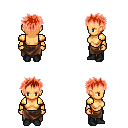
a pixel art fantasy rpg character, female body template, human, tanned skin, gold arm armor, robe skirt, red bedhead hairstyle, black shoes, four views (front, back, left, right), 2x2 character sprite sheet, small pixel art, hard edges, no anti-aliasing